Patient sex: M
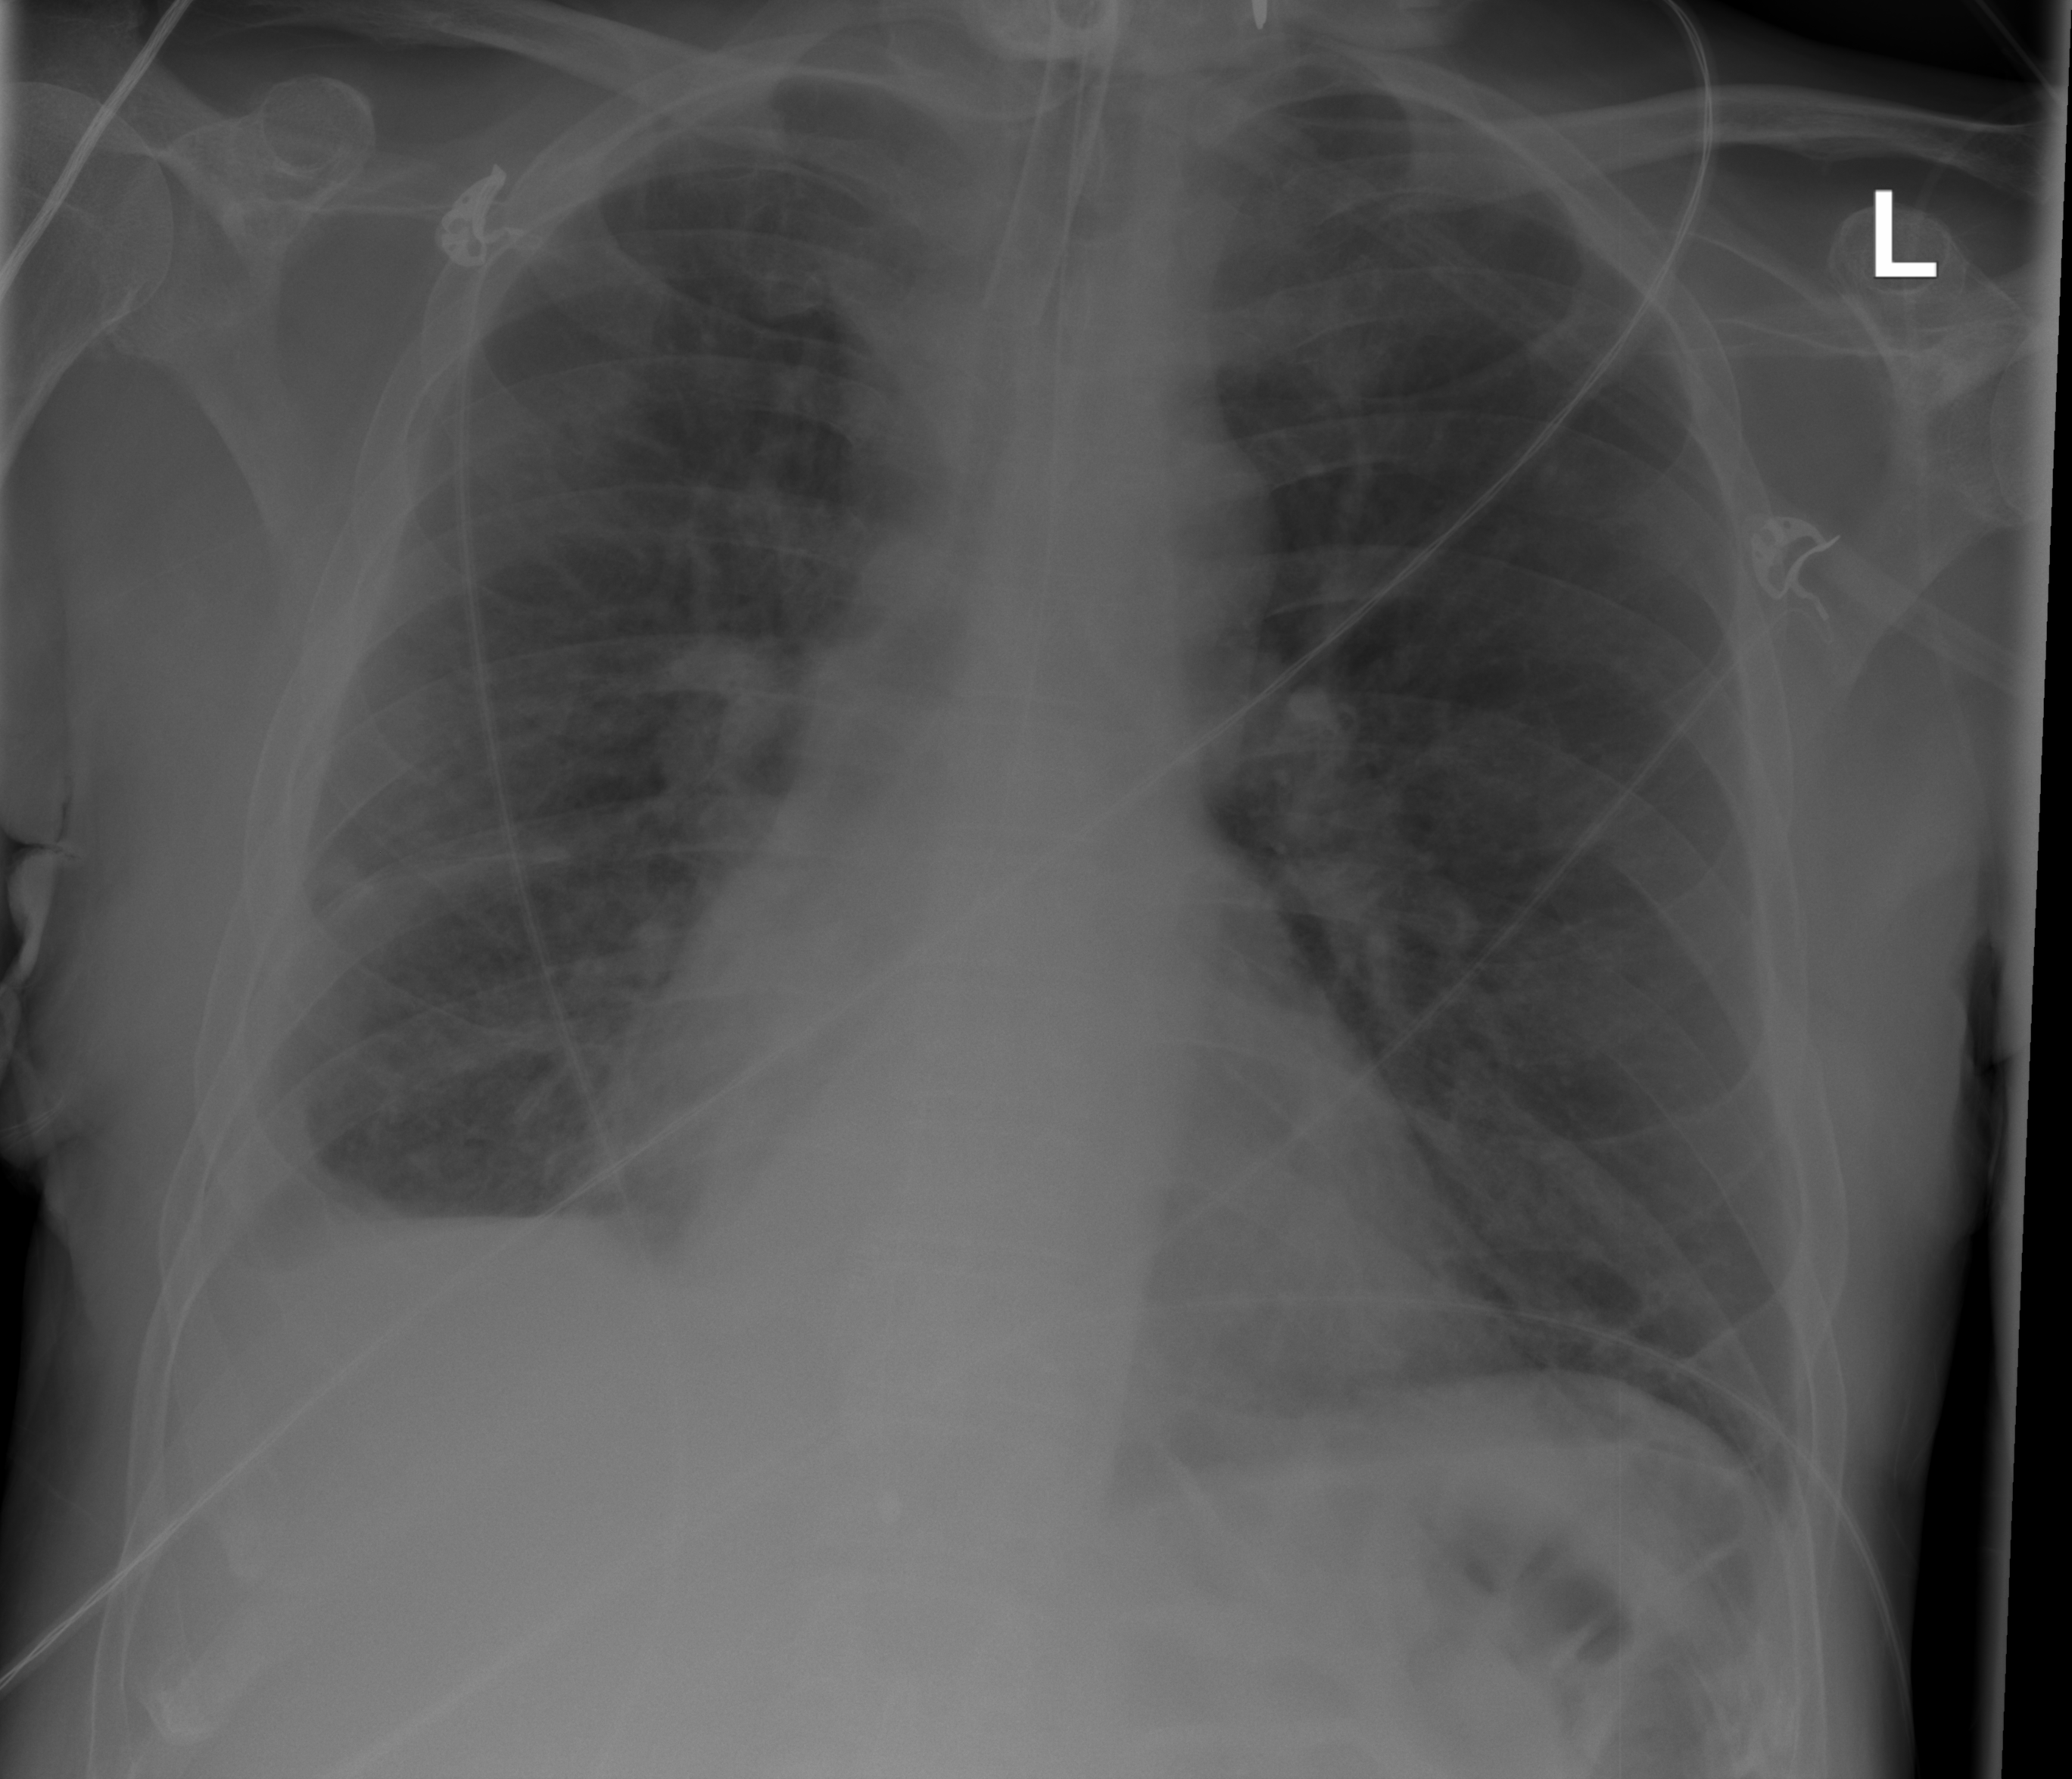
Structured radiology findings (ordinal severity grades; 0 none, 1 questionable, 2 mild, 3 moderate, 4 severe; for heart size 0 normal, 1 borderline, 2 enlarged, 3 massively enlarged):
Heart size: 0
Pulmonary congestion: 0
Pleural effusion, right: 2
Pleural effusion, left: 2
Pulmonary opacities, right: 2
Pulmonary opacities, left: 0
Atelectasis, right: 2
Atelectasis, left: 0